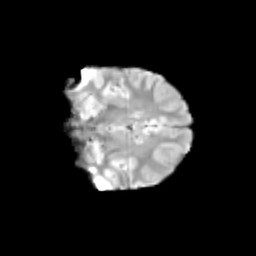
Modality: T2w
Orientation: coronal
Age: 11
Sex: female
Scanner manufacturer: siemens
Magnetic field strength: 3 T
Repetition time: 3.8 s
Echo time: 0.07 s